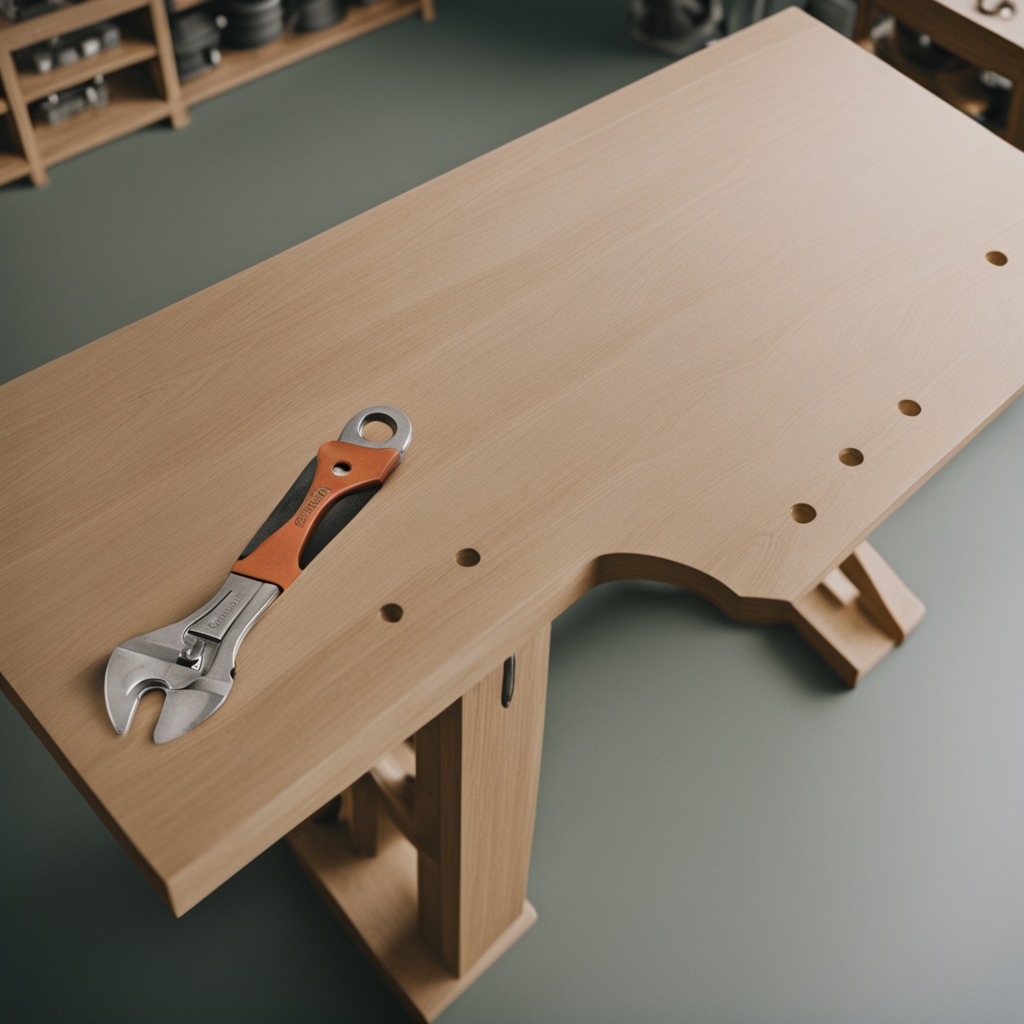
A wrench is lying on the workbench inside a coastal fishing gear workshop.